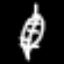
Label: leaf